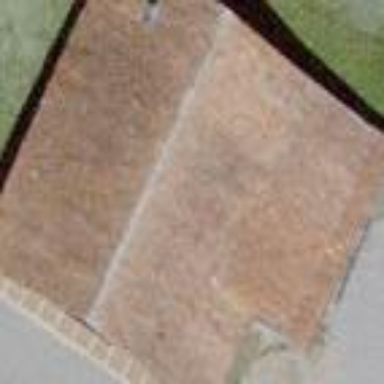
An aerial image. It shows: Barn.